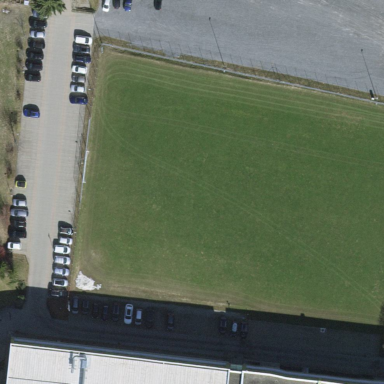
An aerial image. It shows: Parking area.